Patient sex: M
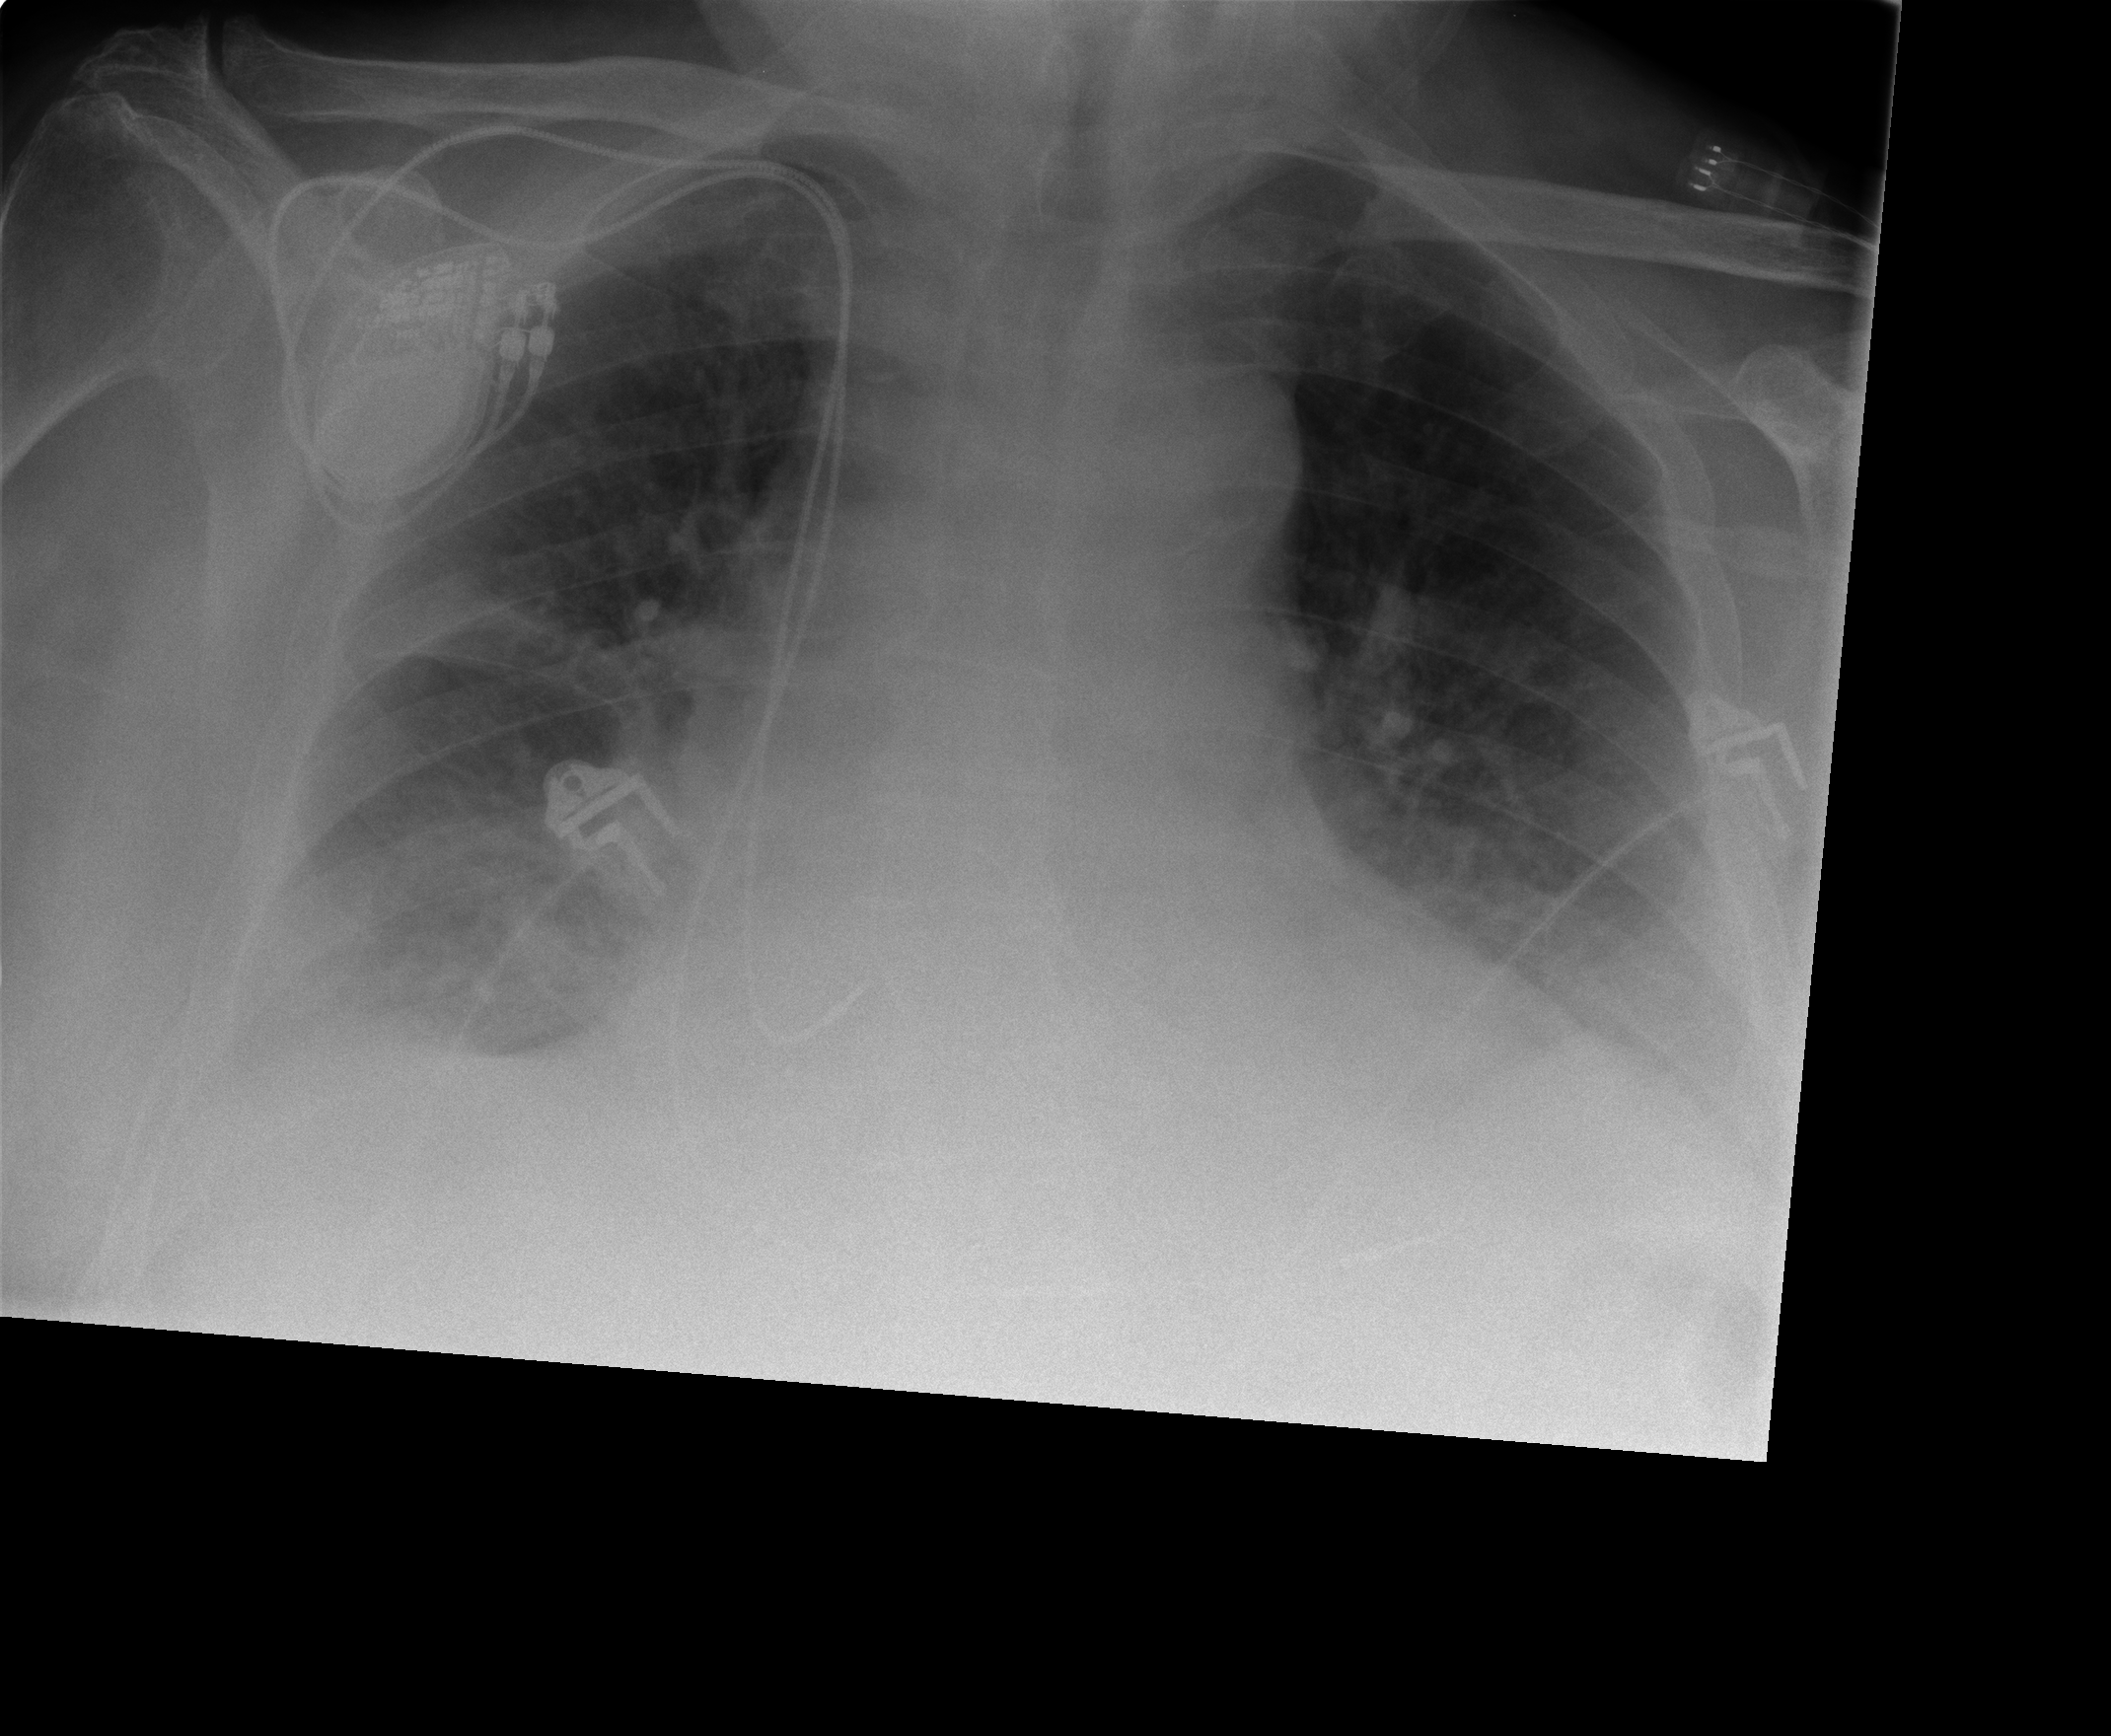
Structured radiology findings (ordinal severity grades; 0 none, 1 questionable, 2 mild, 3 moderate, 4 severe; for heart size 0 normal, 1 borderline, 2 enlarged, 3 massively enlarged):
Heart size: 2
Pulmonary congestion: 2
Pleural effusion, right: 2
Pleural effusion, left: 2
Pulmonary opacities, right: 0
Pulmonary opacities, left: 0
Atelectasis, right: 2
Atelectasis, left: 2